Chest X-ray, PA view. Patient: 58 years old, sex F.
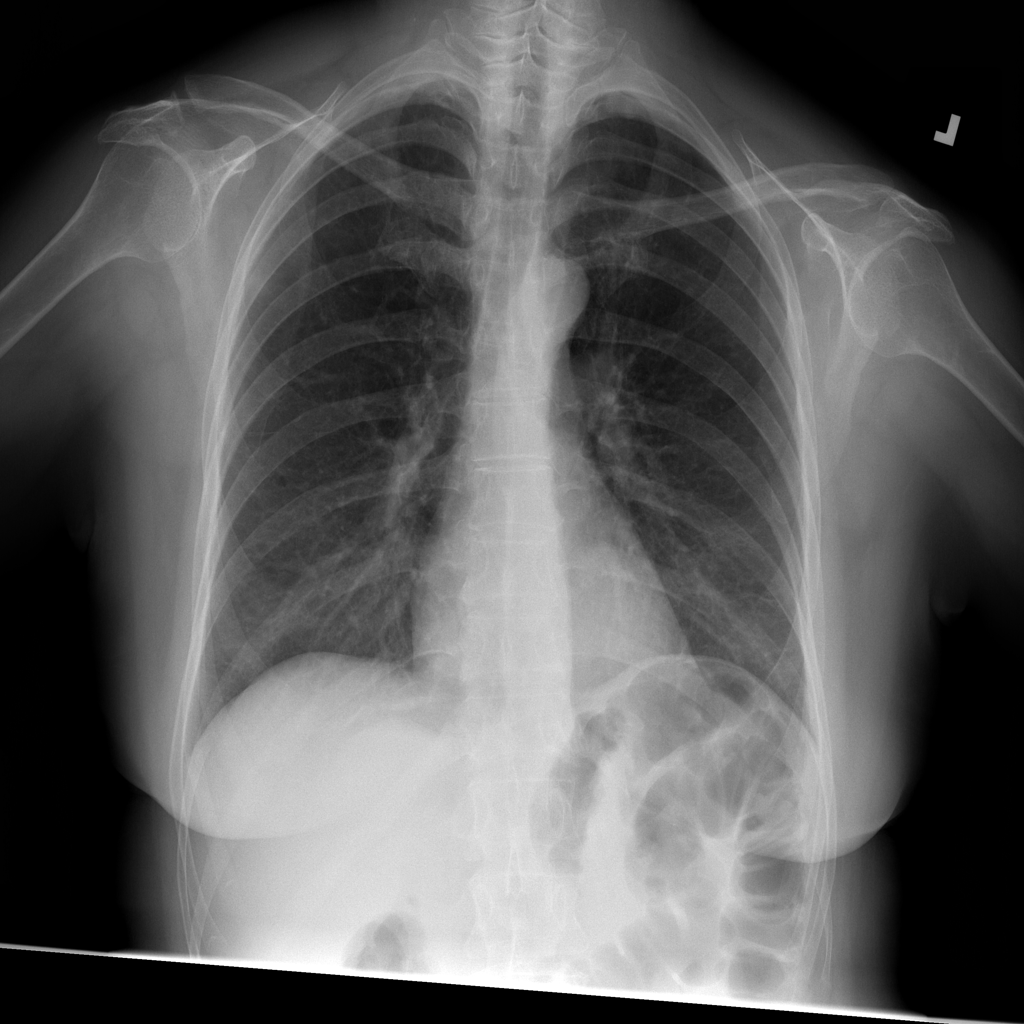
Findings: No Finding